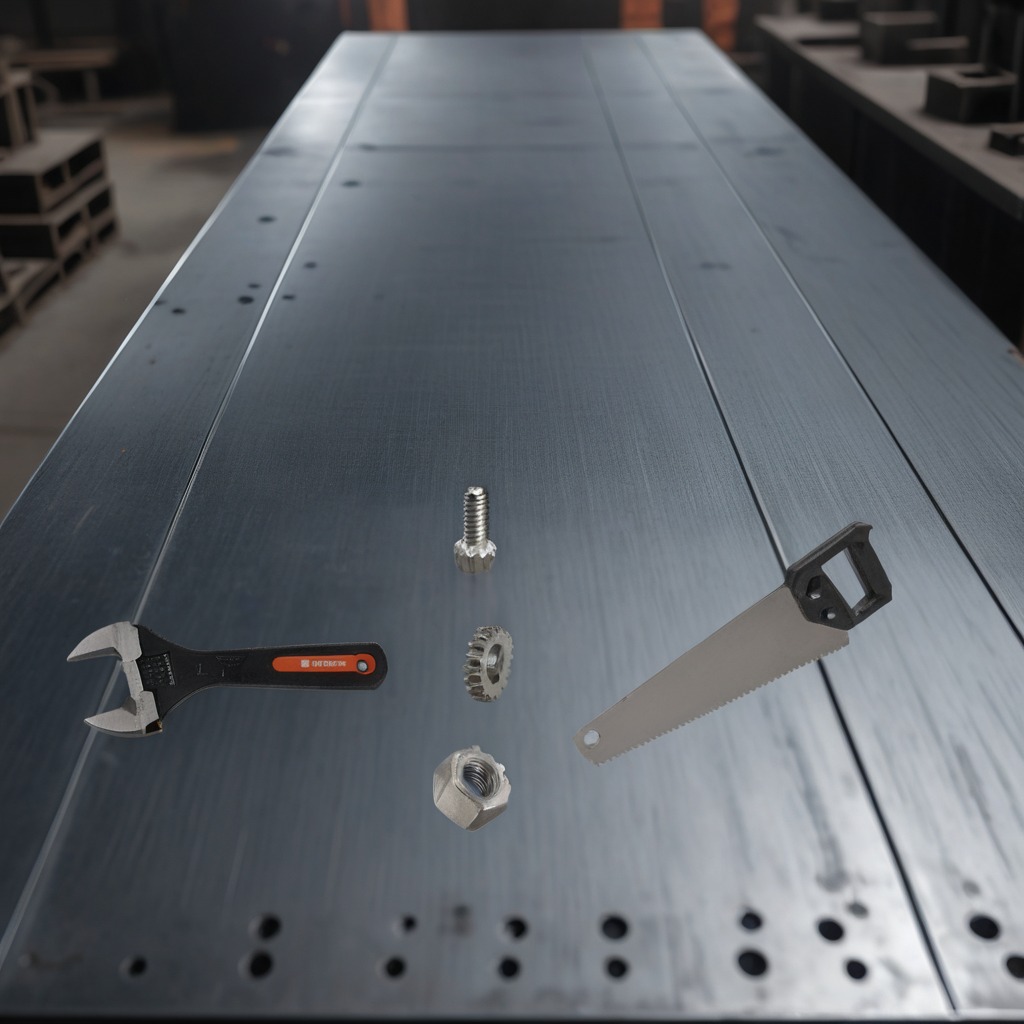
A gear with teeth, a machine screw, a saw, a nut, and a wrench are lying on the cold steel table in the mining workshop.